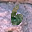
Label: 6